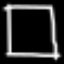
Label: square